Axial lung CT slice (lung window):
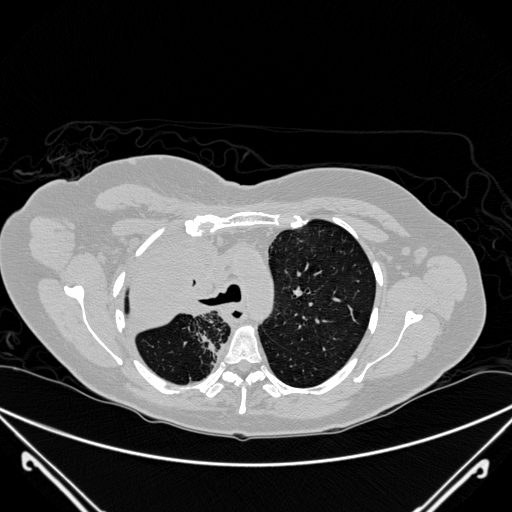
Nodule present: no